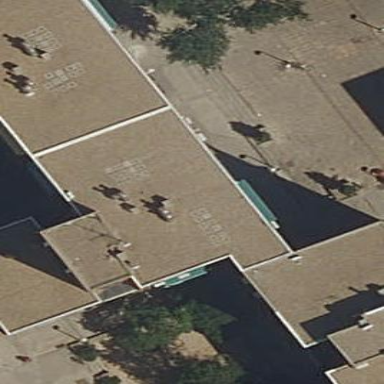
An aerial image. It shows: Detached building with flat roof.